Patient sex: M
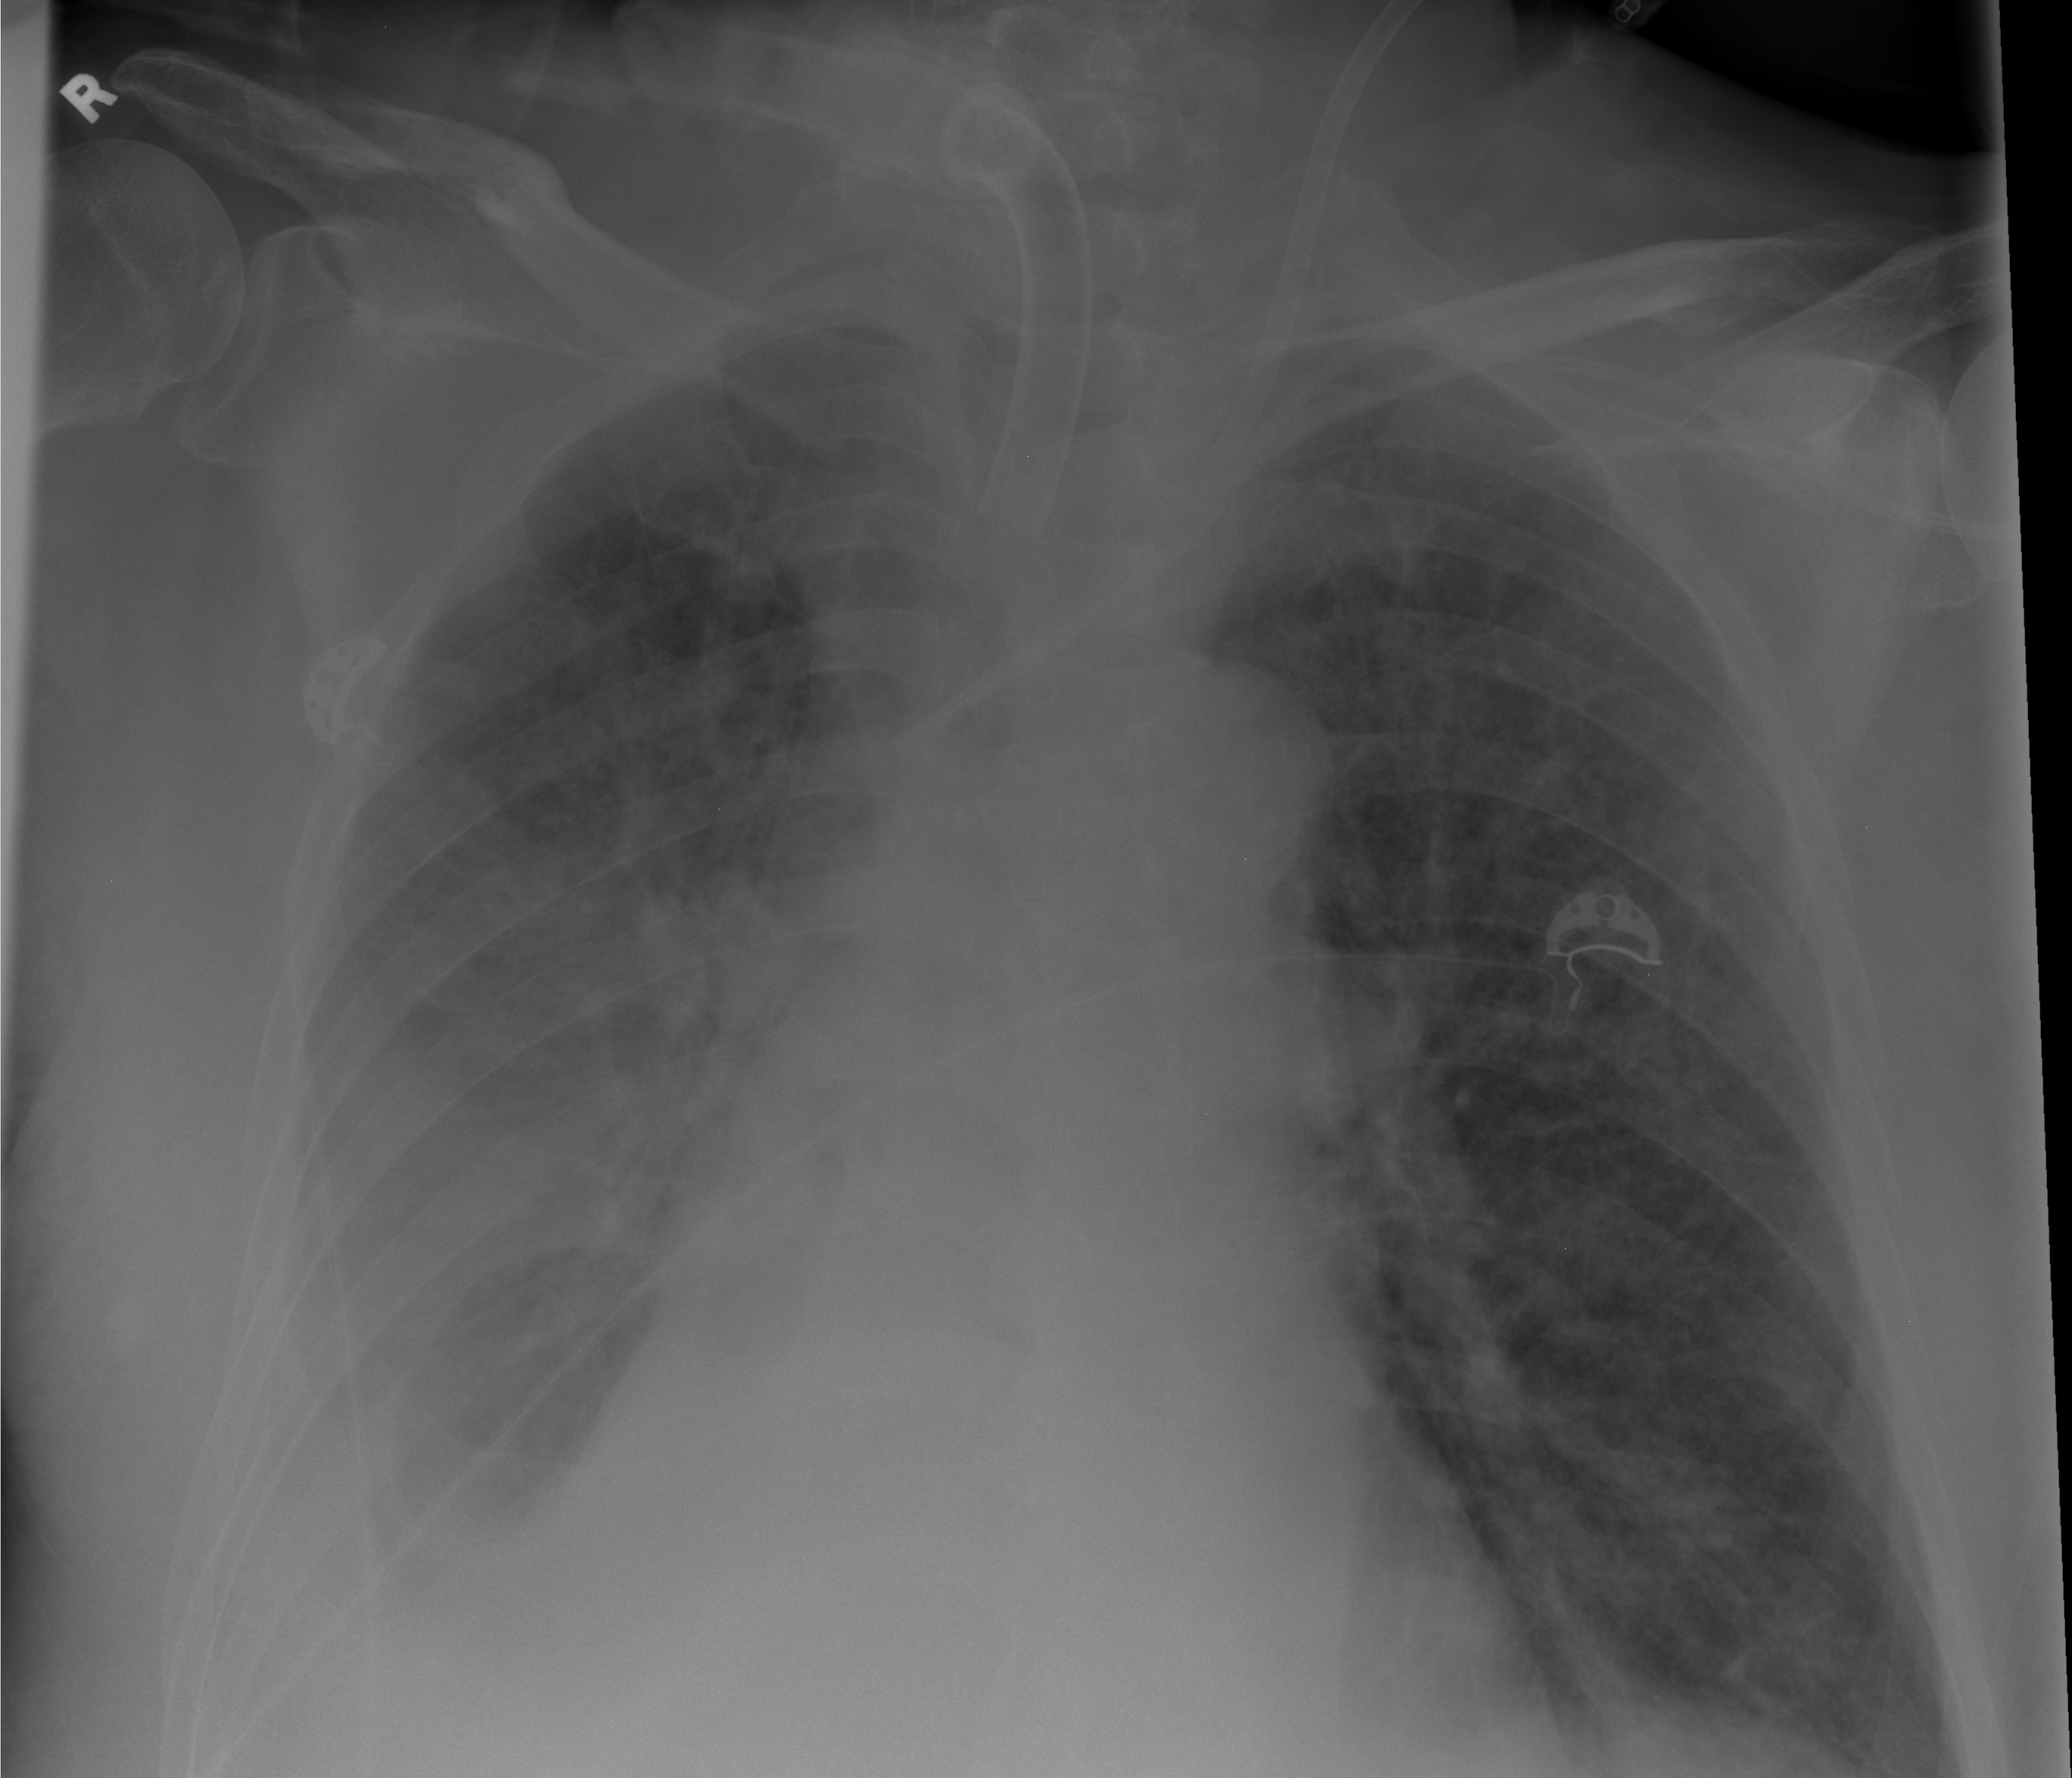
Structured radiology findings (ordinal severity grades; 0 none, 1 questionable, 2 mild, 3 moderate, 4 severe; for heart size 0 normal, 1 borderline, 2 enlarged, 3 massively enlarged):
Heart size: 0
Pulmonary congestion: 3
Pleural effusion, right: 2
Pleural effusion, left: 2
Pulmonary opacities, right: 0
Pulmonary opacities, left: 0
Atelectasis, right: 2
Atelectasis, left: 2